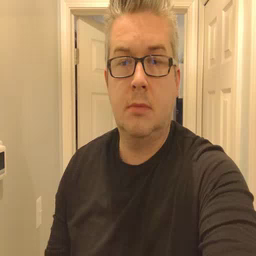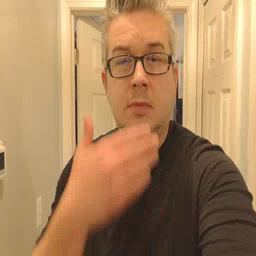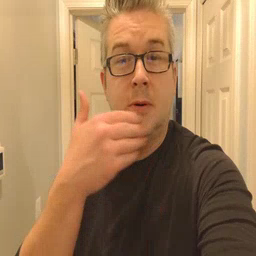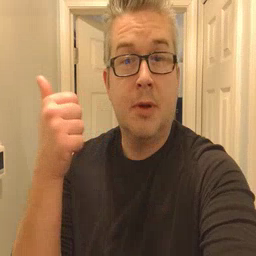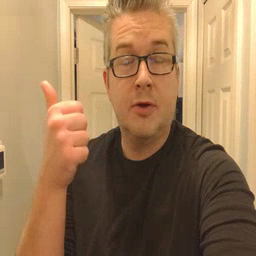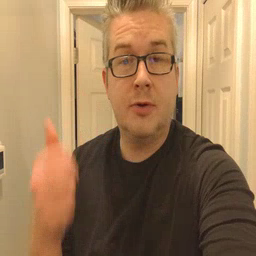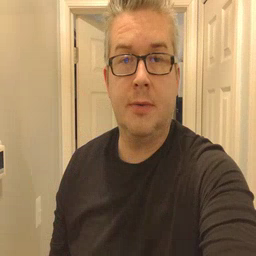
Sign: better